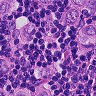
Metastatic tissue present: yes